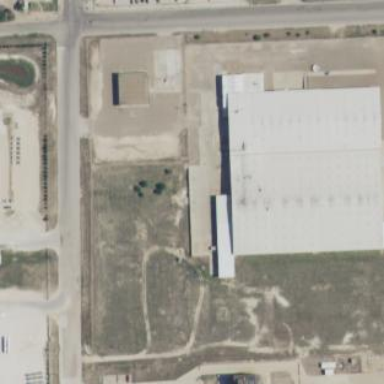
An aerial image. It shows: Warehouse.